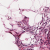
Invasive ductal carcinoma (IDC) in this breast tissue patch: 0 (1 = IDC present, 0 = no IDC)